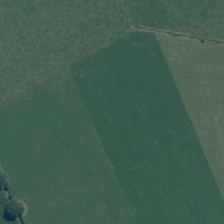
Land cover: shortrotation_cropland